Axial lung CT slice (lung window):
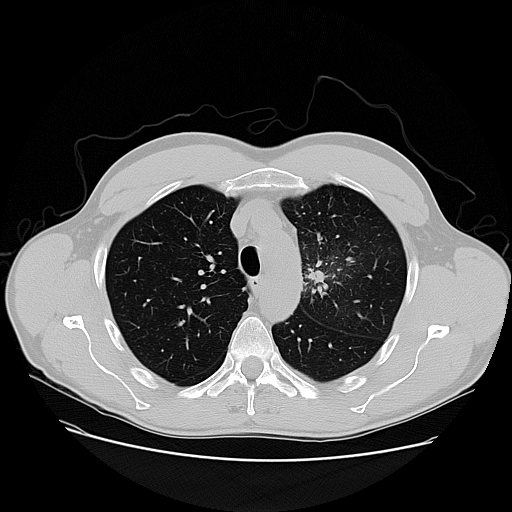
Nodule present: no